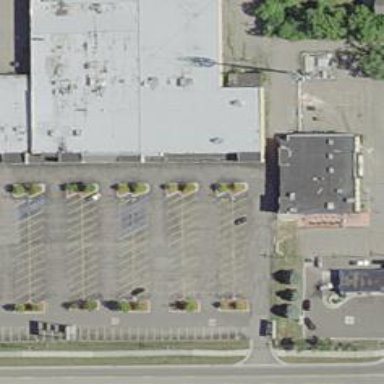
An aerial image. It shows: Leisure land featuring bowling alley.